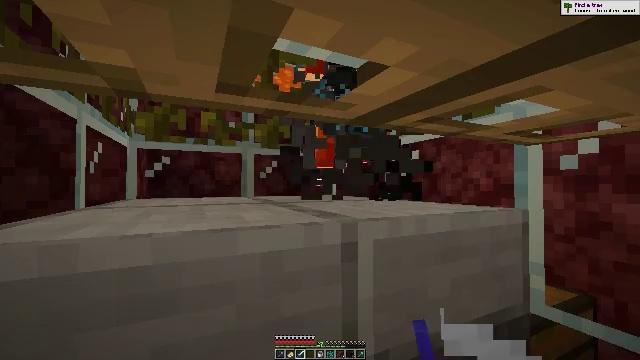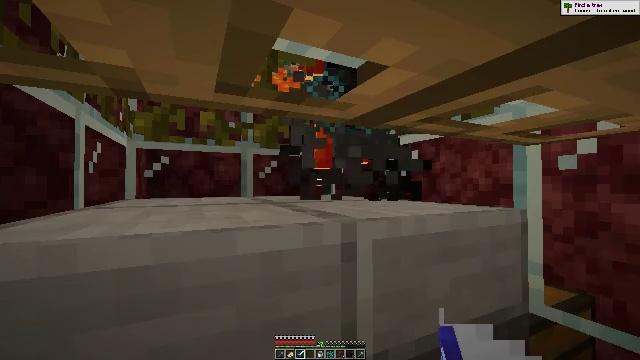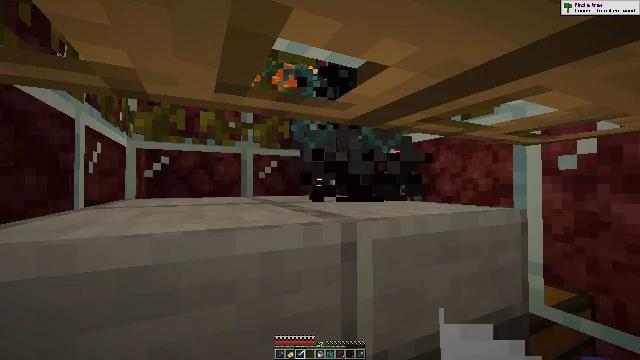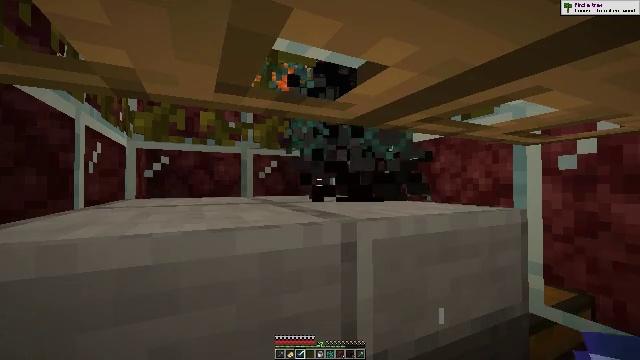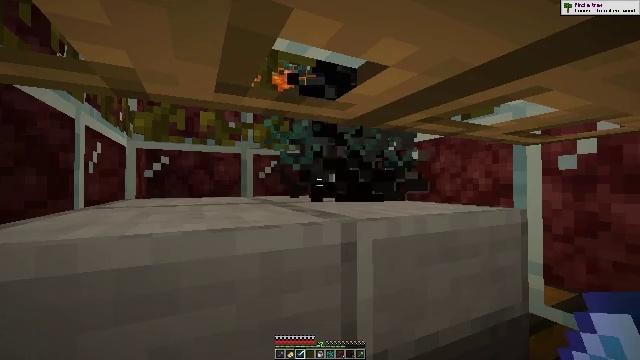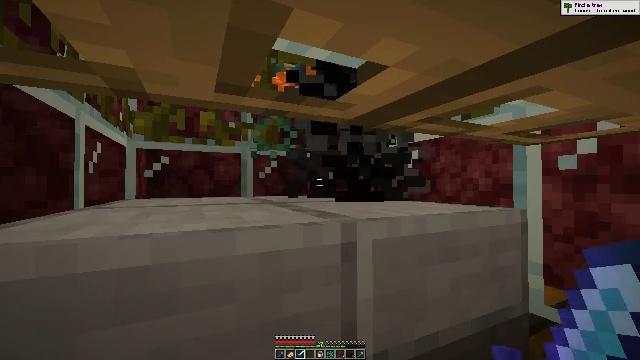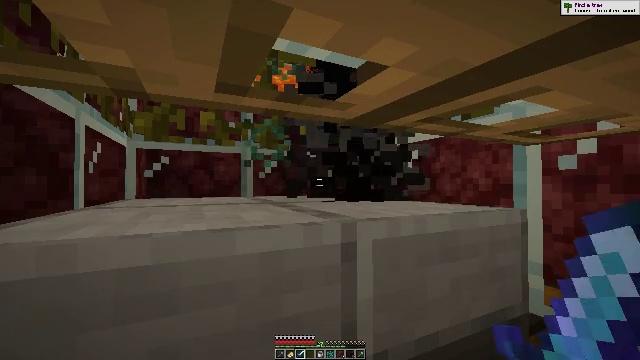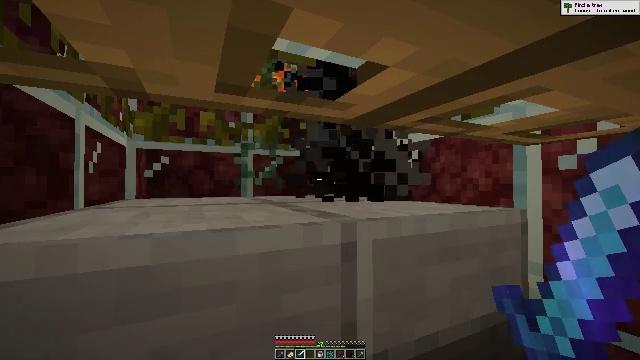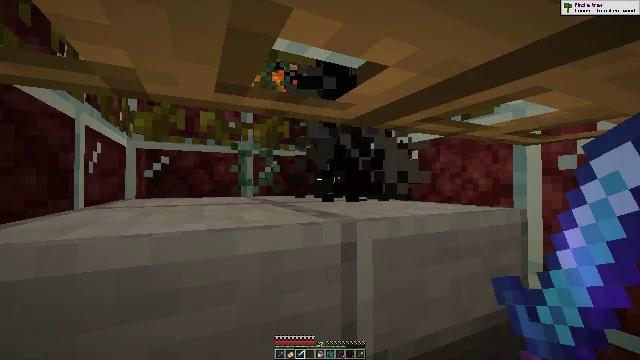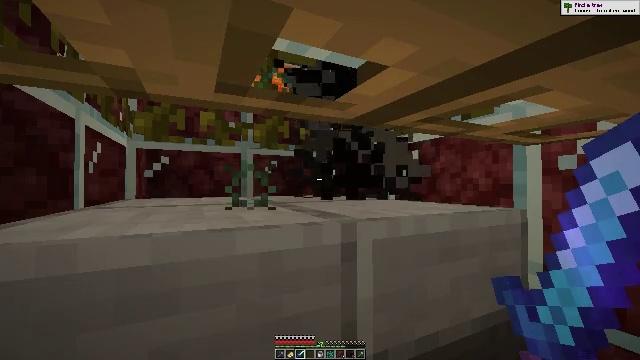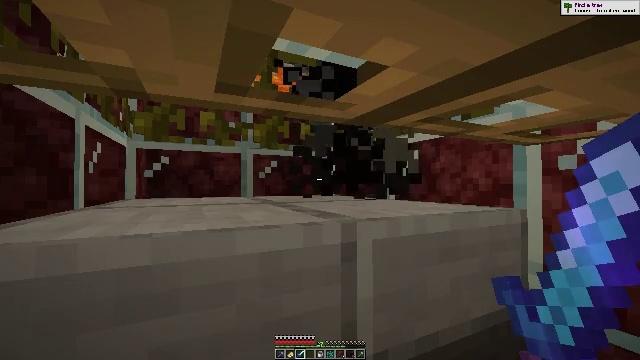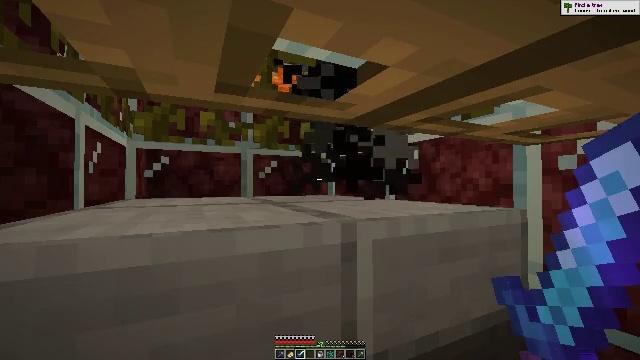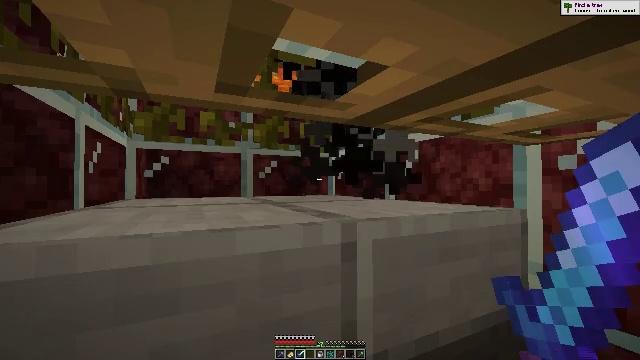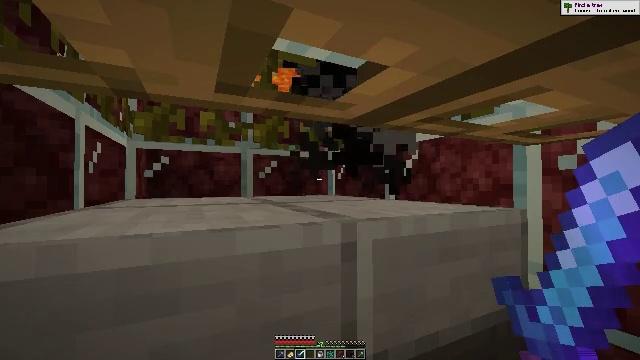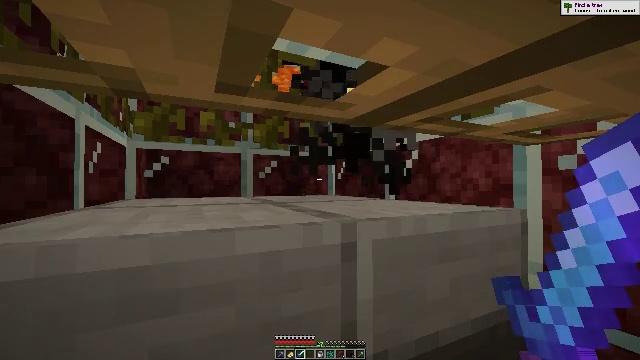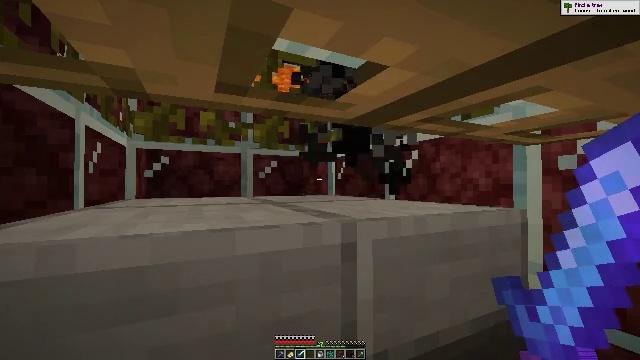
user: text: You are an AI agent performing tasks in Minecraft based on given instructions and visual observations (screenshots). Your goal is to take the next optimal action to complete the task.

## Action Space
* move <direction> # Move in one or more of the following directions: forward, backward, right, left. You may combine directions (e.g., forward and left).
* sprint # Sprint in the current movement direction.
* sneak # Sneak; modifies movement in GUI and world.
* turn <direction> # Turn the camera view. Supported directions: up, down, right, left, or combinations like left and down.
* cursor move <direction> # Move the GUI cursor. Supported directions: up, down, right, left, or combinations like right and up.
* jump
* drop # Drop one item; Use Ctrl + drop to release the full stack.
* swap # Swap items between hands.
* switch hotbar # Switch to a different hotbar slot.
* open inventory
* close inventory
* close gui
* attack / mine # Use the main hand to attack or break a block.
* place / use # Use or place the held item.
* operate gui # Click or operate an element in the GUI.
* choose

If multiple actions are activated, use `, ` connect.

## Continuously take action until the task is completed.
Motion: motion action
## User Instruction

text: Kill the blaze.
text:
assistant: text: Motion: no_op
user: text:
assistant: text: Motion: no_op
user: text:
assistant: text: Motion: no_op
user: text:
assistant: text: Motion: no_op
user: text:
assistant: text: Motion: no_op
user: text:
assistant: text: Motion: no_op
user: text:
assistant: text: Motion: no_op
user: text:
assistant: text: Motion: no_op
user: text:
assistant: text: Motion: no_op
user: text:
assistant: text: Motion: no_op
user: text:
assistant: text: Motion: no_op
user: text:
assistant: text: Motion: no_op
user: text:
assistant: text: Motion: no_op
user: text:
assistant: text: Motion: no_op
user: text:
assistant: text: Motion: no_op
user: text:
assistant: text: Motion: no_op
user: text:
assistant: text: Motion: turn right
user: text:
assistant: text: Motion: turn right
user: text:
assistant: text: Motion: no_op
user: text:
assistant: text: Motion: no_op
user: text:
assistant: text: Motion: no_op
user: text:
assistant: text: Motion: no_op
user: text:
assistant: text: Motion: no_op
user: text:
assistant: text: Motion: attack / mine
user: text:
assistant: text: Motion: attack / mine
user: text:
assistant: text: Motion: attack / mine
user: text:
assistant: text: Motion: no_op
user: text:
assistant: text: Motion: no_op
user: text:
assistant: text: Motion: no_op